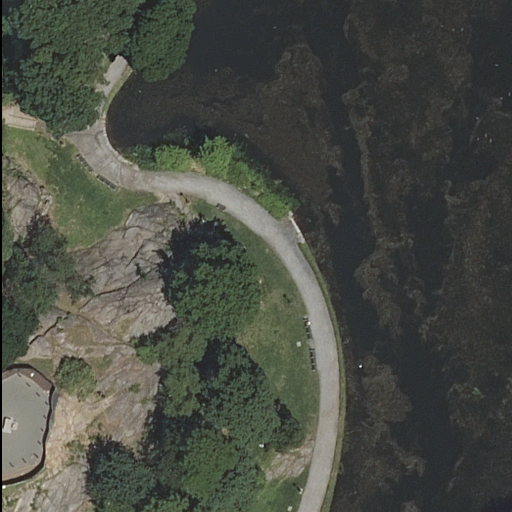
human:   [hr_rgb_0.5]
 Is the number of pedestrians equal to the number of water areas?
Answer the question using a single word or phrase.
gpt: yes

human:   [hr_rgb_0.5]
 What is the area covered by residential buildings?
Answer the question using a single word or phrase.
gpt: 0m2

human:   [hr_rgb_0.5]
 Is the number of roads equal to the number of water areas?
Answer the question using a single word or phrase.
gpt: no

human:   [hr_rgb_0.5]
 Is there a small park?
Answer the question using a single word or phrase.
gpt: no

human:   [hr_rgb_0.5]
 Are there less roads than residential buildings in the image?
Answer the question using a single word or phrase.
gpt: no

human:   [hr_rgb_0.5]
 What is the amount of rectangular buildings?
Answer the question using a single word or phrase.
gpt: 0

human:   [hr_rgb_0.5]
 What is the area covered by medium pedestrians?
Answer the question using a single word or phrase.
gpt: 161m2

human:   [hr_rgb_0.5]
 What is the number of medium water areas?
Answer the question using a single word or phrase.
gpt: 0

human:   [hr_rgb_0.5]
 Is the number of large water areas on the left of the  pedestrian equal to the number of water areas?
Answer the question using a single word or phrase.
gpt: no

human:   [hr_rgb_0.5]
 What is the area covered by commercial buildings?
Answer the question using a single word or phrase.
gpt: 0m2

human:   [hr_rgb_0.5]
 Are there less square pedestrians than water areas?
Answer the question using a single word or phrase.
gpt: yes

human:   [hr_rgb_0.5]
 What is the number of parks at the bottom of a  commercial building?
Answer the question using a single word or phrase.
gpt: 0

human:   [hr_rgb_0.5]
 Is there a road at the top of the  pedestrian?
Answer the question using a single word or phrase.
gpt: yes

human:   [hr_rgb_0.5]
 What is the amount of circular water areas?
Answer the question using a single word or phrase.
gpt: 0

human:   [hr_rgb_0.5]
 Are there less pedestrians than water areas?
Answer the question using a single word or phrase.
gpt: no

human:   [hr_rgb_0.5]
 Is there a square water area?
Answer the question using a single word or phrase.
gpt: no

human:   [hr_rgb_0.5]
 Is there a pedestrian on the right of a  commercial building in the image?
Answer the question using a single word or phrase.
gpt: no

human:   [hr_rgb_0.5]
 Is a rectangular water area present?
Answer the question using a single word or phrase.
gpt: no

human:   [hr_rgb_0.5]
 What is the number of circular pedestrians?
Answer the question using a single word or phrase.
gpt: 0

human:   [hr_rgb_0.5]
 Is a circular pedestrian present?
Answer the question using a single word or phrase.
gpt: no

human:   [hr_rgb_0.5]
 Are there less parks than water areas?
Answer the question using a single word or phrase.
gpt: no

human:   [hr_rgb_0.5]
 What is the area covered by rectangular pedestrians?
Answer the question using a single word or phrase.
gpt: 0m2

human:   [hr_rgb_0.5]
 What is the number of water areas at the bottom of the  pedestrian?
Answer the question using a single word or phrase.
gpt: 0

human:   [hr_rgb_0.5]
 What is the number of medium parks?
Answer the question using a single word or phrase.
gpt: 1

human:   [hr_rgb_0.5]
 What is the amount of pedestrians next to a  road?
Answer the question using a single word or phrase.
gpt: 1

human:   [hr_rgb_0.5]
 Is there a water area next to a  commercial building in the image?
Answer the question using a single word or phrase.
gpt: no

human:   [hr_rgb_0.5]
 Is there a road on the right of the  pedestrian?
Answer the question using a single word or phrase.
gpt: yes

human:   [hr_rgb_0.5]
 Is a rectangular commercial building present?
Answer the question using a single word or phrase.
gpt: no

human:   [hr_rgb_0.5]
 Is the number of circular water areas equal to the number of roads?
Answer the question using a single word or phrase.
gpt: no

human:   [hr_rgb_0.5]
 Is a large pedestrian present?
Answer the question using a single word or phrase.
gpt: no

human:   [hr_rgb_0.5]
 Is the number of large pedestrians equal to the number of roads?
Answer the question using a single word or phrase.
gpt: no

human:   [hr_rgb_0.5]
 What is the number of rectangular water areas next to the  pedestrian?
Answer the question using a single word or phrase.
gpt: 0

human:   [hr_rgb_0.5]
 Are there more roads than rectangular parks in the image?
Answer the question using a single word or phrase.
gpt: yes

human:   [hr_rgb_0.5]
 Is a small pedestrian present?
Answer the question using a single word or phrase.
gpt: no

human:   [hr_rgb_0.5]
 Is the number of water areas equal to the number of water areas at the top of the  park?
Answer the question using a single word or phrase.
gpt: yes

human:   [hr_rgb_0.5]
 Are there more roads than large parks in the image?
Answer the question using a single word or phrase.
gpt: yes